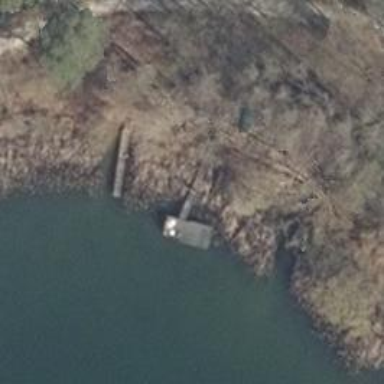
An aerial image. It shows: Pier located along footway.